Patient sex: F
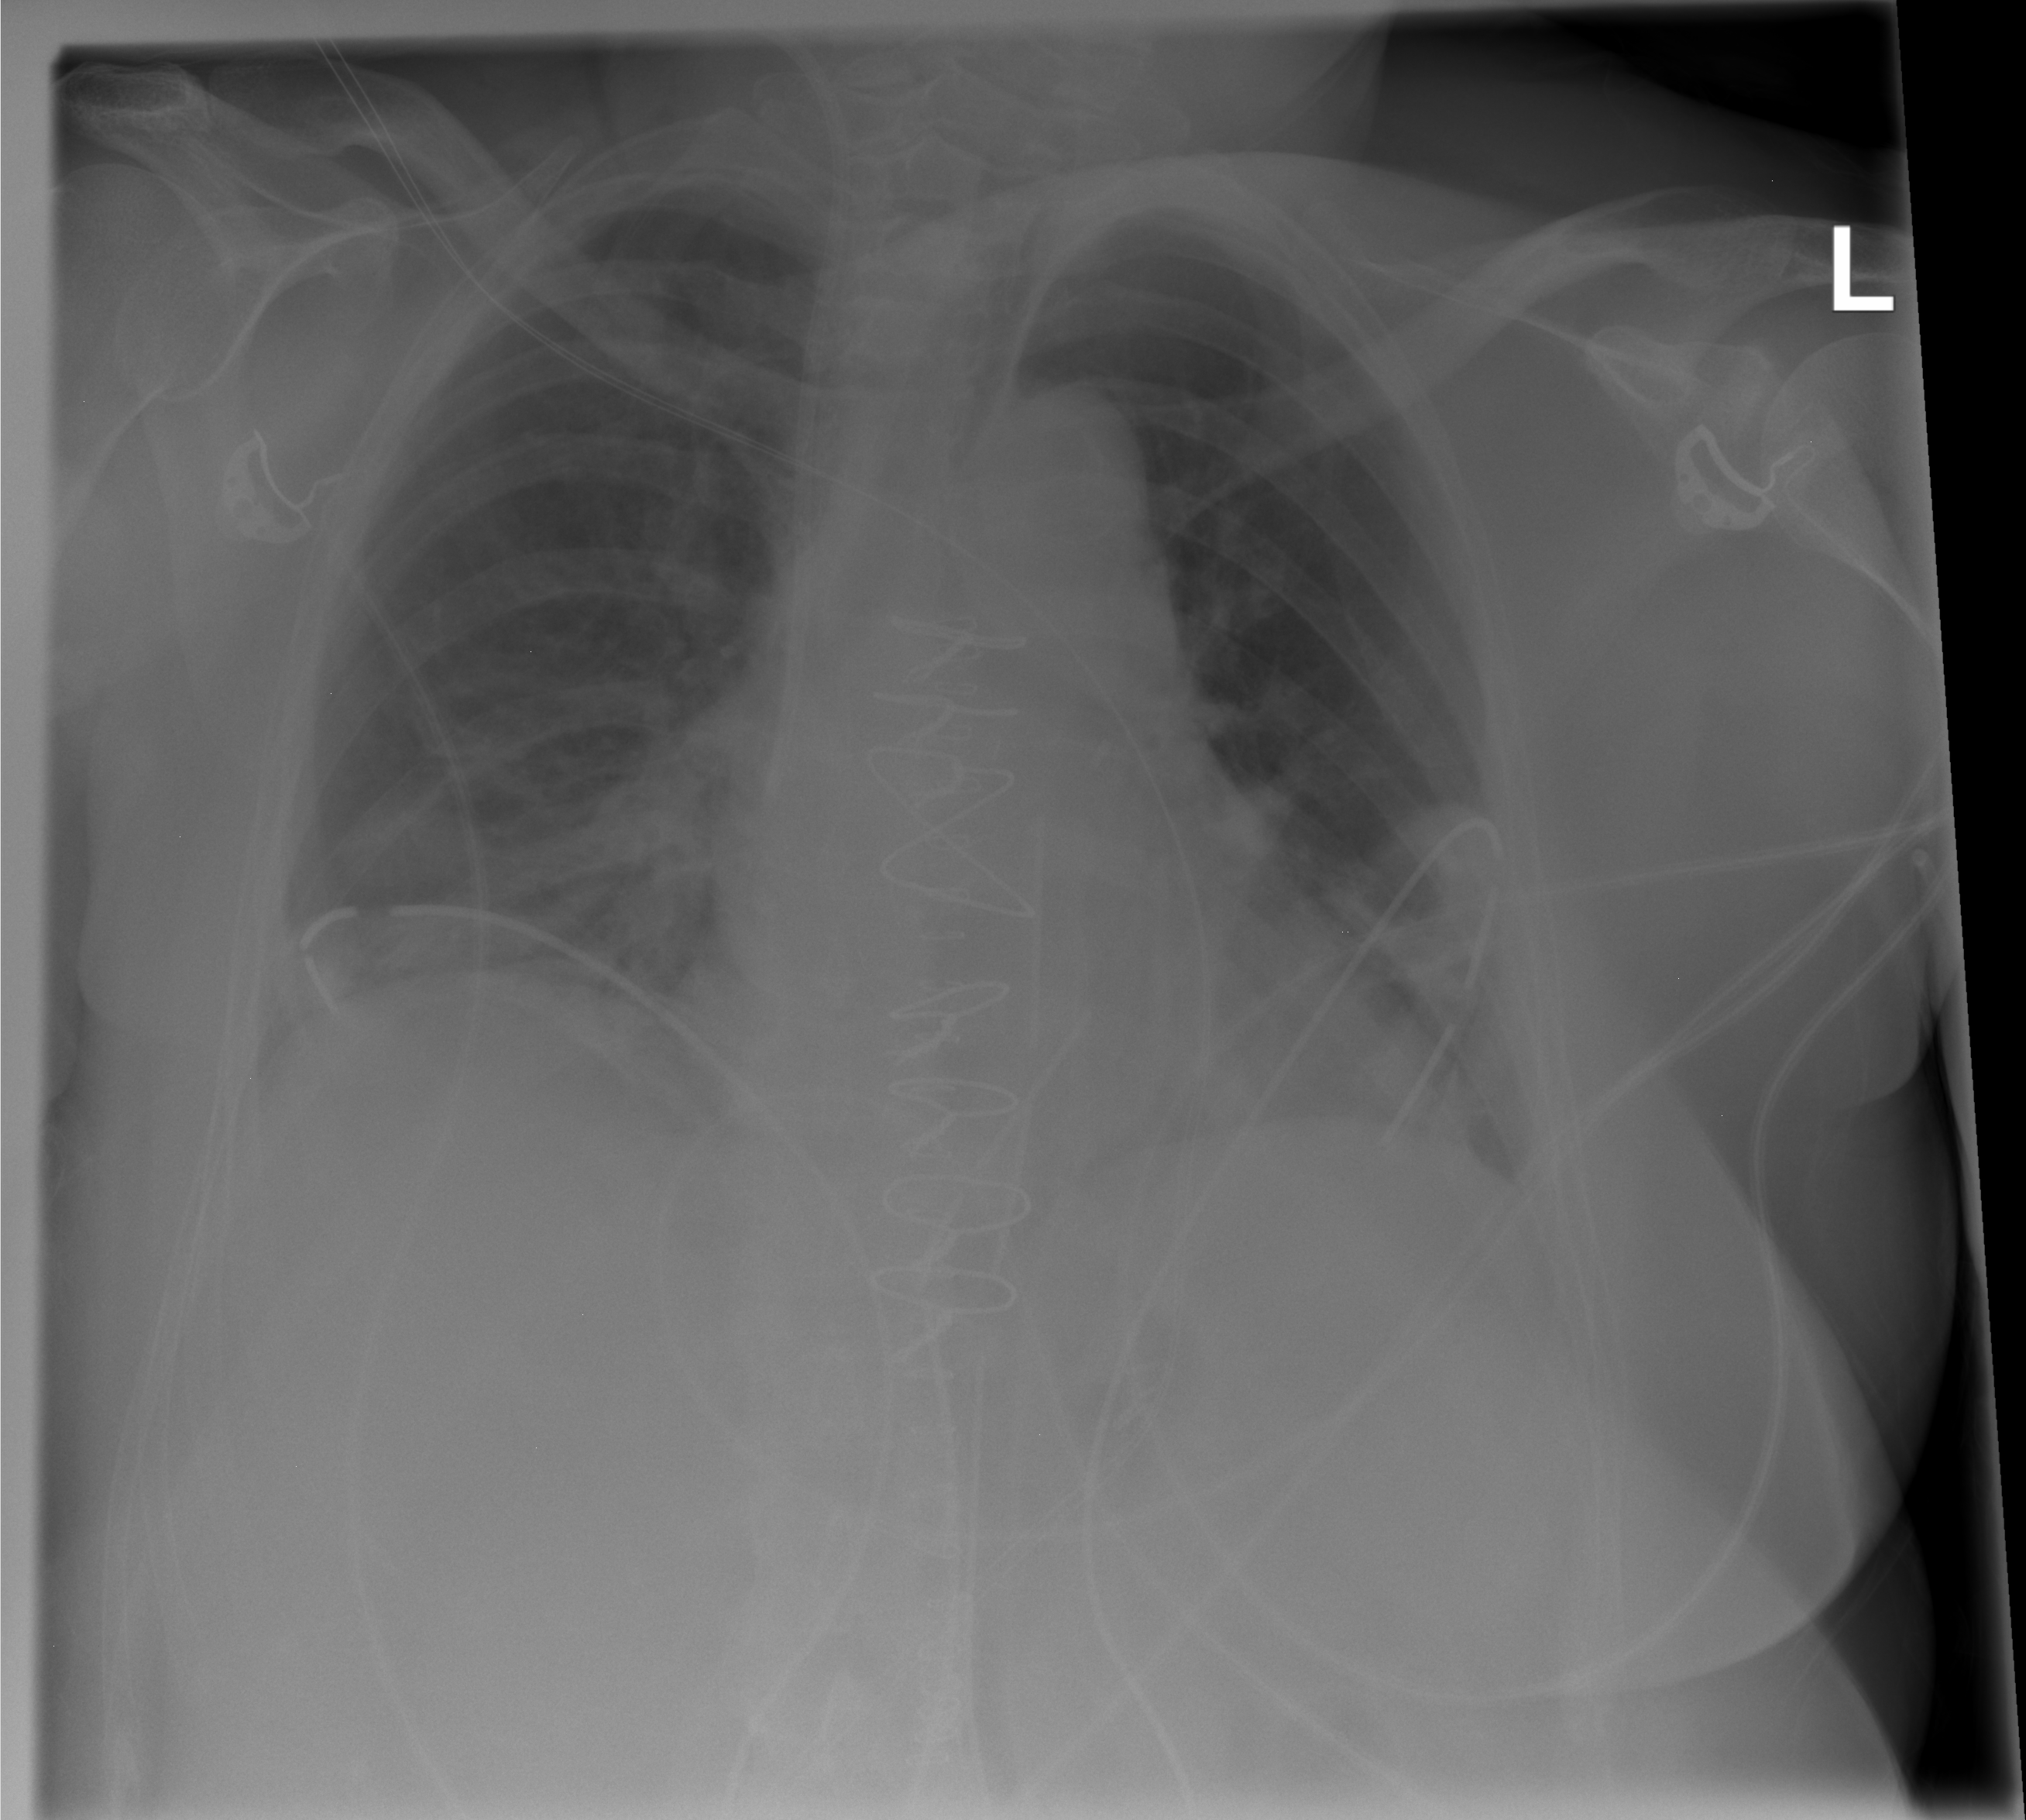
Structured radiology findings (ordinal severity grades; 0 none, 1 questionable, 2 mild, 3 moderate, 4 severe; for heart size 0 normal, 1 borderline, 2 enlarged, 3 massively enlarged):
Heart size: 2
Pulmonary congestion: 2
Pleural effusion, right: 1
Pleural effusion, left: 1
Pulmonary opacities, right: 2
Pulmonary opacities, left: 2
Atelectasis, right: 2
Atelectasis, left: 2